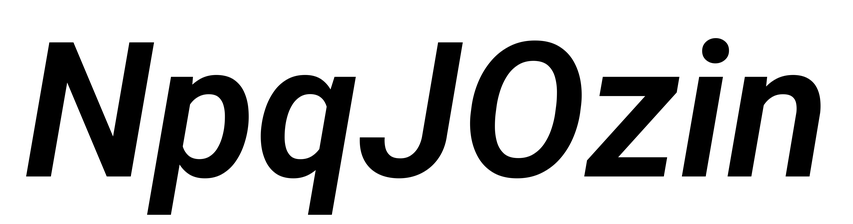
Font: Roboto-Italic_SemiBold_Italic